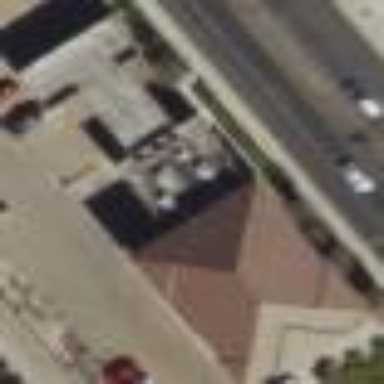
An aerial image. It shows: Bank building.